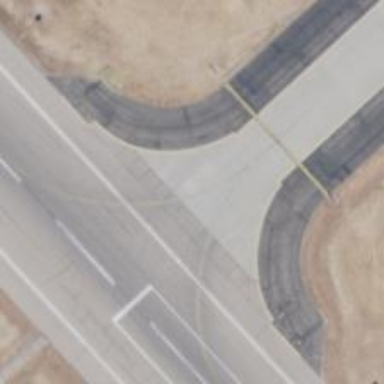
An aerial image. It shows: View of taxiway at the airport.